Aerial crown-view tile of a tropical tree (Barro Colorado Island, Panama), acquired 20250317:
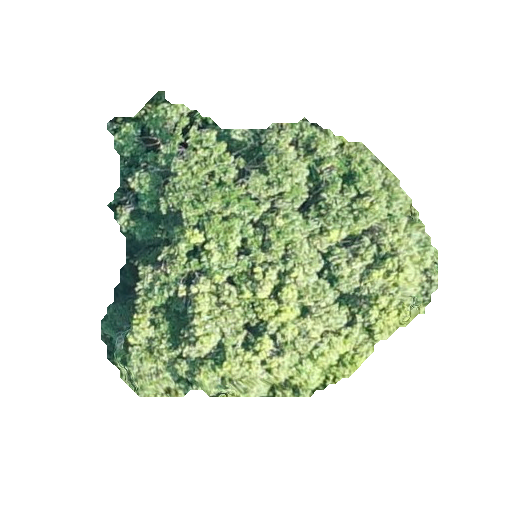
Species: Aspidosperma desmanthum
GBIF accepted scientific name: Aspidosperma desmanthum
Crown area: 113.415 m²